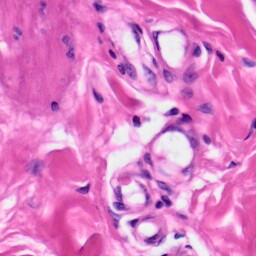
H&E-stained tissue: Skin